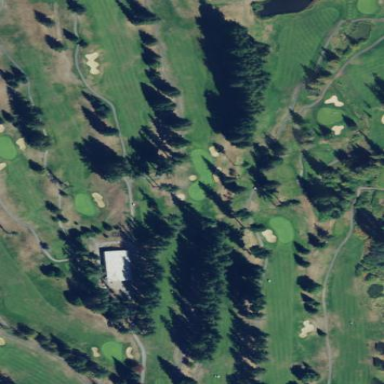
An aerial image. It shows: Golf course.